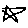
Label: star